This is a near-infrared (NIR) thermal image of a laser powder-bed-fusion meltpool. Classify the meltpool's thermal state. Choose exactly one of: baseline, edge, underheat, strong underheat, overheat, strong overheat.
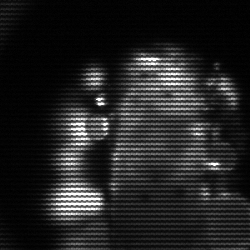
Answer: strong underheat